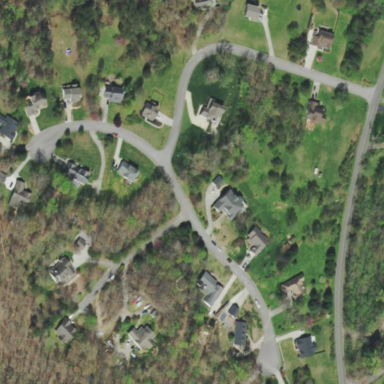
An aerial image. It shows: Single-family residential area.